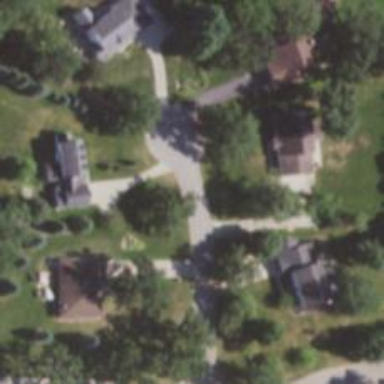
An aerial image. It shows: Residential road.